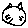
Label: cat